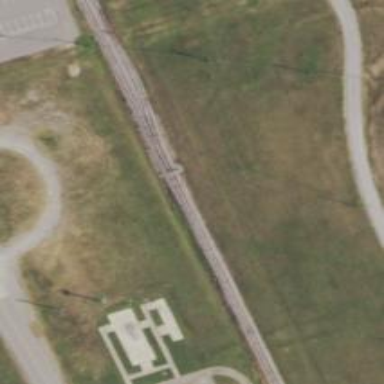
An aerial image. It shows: Rail spur service.